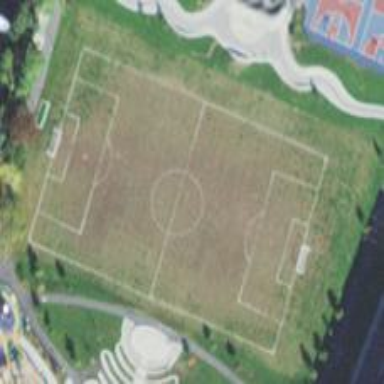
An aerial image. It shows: Soccer pitch for leisure land activities.